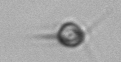
Label: Acanthoica_quattrospina